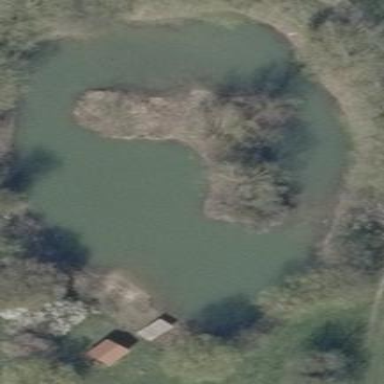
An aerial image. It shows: Serene pond surrounded by nature.